Interaction volume radius: 10 \u00c5
Interaction volume height: 40 \u00c5
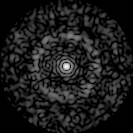
Disorder parameter: 0.8487